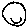
Label: smiley face